Question: I'm using the 'windowTranslucentStatus' in my app theme.
Now, also want to tint the status bar to match my ActionBar.
Currently I'm using the <URL> library, which is mostly fine except of one problem:
When the application launches, the OS shows a themed mockup layout as a splash image during the actual inflation. At that stage, there is no status bar tinting yet.
It looks like that (Took me 5 times to capture this screenshot during app launch):

Only after the activity is fully loaded the tint is applied. This is a problem for me and I'm looking for a way to somehow show the full branding on the status bar during launch.
I have read <URL> Which explains how you can actually control what will be displayed during launch by specifying a 'windowBackground'.
I set the 'windowBackground' to my main color -> then the entire screen painted pink.
I set 'background' property on my activity's root element to white, but then again during launch the screen is pink, and only after the activity is loaded the content's background clears to white. This OK but not ideal.
I know I can create a bitmap with a white background and a color where the status bar should be, but then it won't be theme-able, meaning I'll have to create a new bitmap if the main color changes.
So to sum it up my question is this: Do you know a way to set a tint color for the status bar (in KitKat) in XML?
Alternatively, is it possible to create an XML drawable that will contain a colored bar at the top with a fixed height?
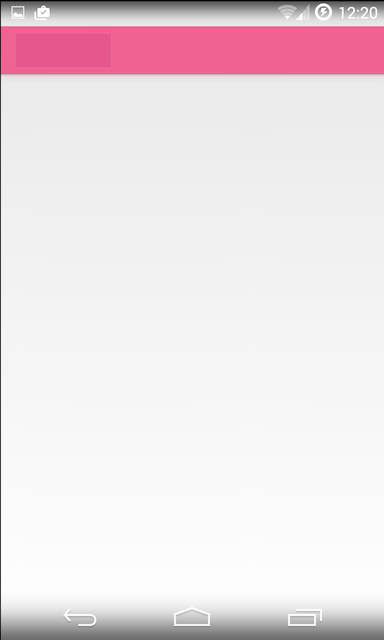
Answer: Here it is:
<URL>
Good to know that someone else was struggling the exact same problem like me.
To make it simple I'll post here the XML drawable:
'window_background.xml':
'''
<?xml version="1.0" encoding="utf-8"?>
<layer-list xmlns:android="http://schemas.android.com/apk/res/android">
<item android:id="@+id/status_bar_background"
android:drawable="@color/main_app_color"/>
<item android:id="@+id/content_window_background"
android:drawable="@color/white"
android:top="25dp"/>
</layer-list>
'''
And now in my theme I assign this drawable as the 'windowBackground':
'''
<?xml version="1.0" encoding="utf-8"?>
<resources>
<style name="AppTheme" parent="BaseAppTheme">
<!-- Customize your theme here. -->
<item name="android:windowTranslucentNavigation">@bool/translucent_nav_bar</item>
<item name="android:windowTranslucentStatus">true</item>
<item name="android:windowBackground">@drawable/window_background</item>
</style>
</resources>
'''